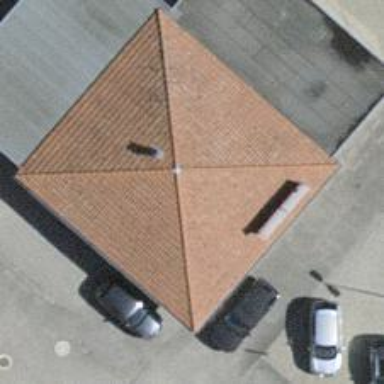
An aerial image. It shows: Car shop.